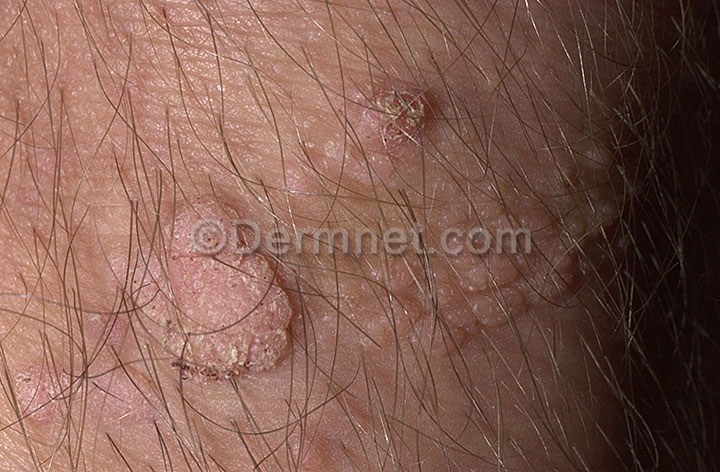
Disease: Herpes HPV and other STDs Photos